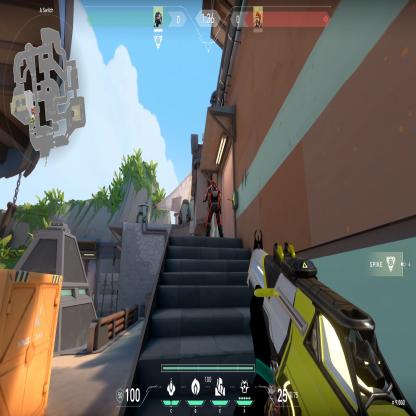
Label: enemy